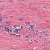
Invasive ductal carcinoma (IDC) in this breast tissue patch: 1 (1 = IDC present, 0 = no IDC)